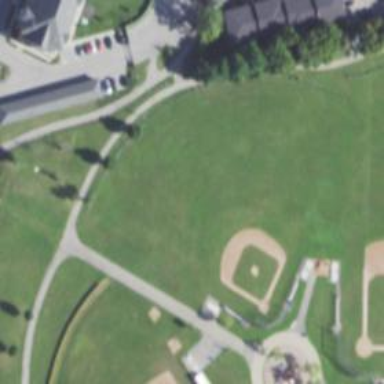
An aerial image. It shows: Baseball pitch for leisure land activities.